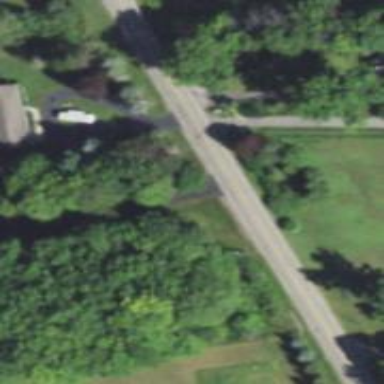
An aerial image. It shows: Tertiary road.